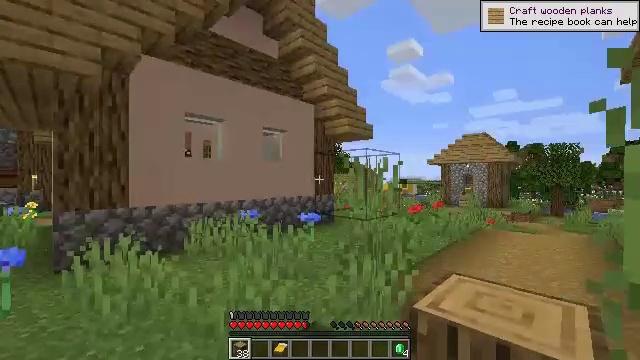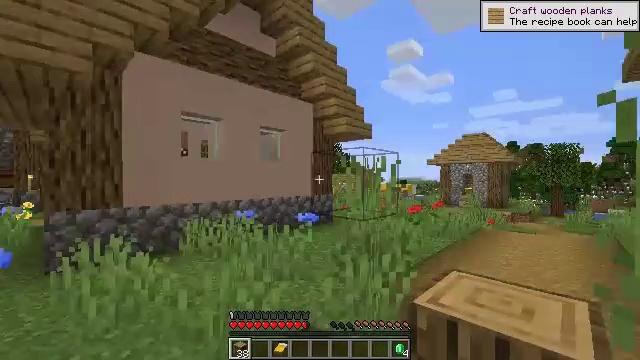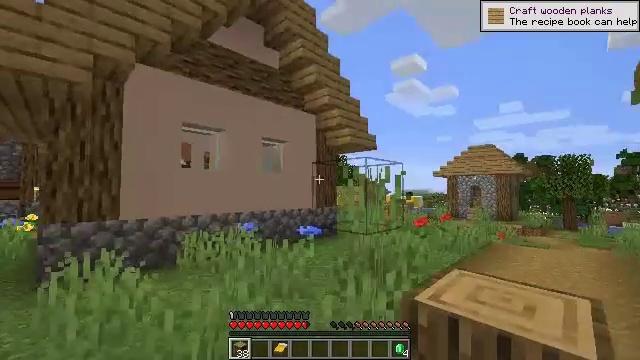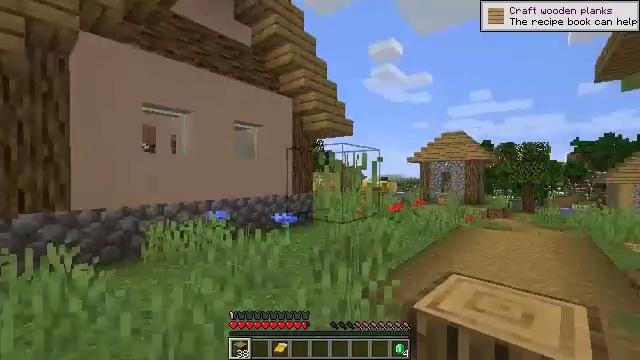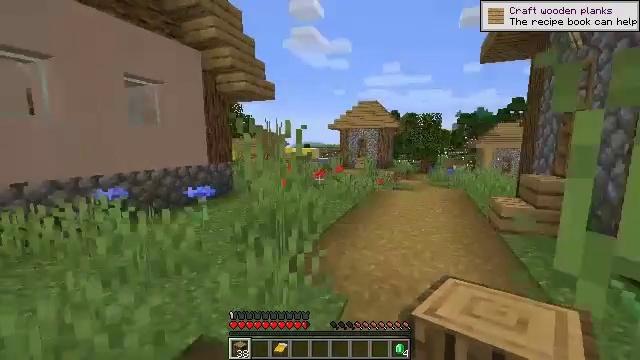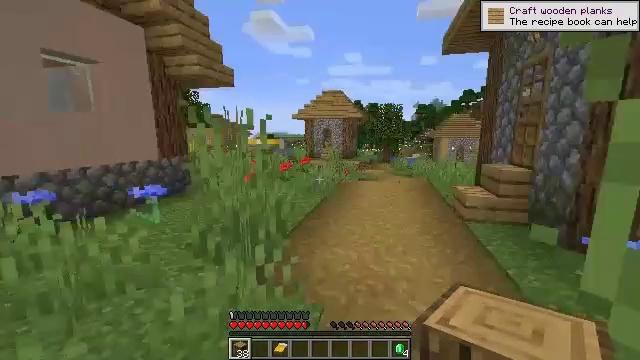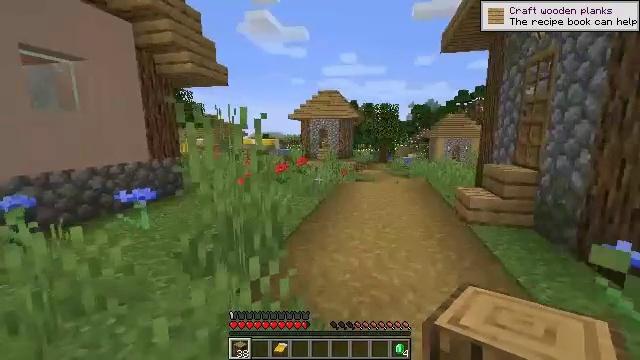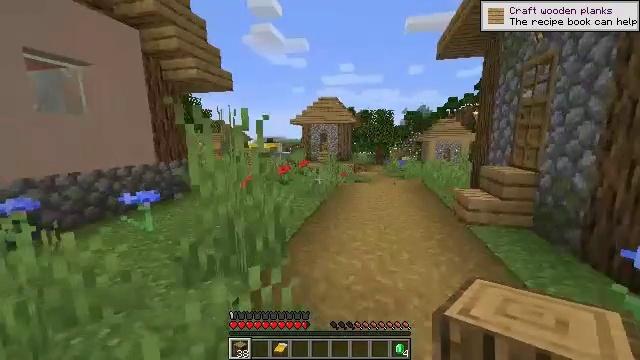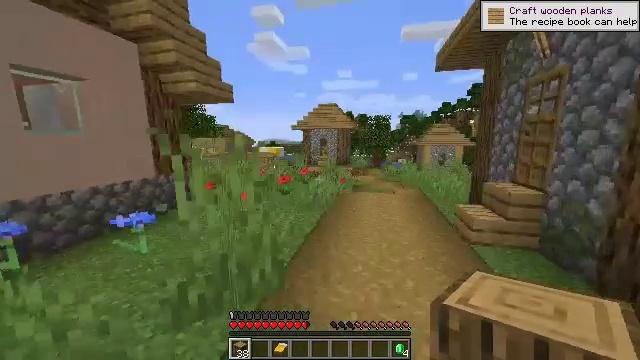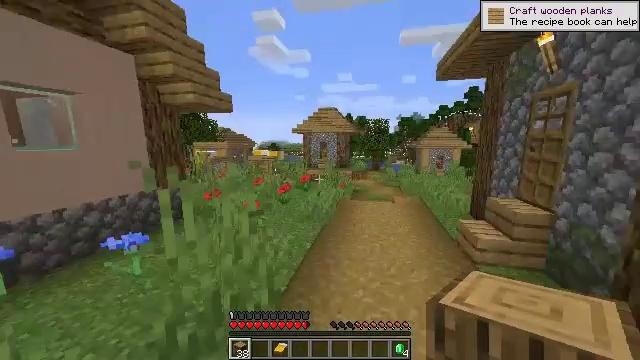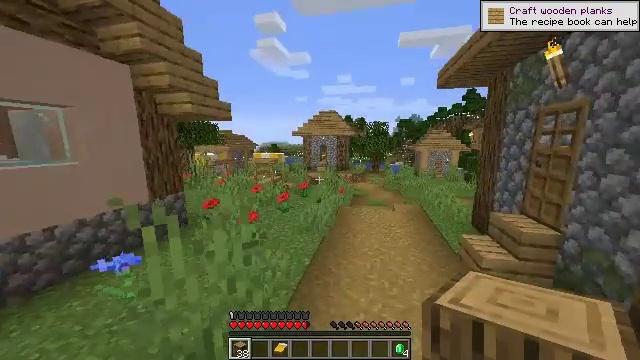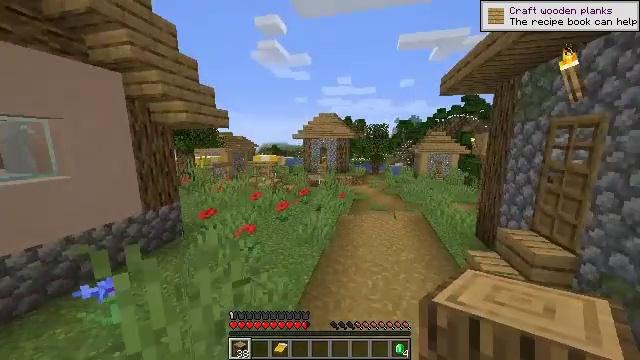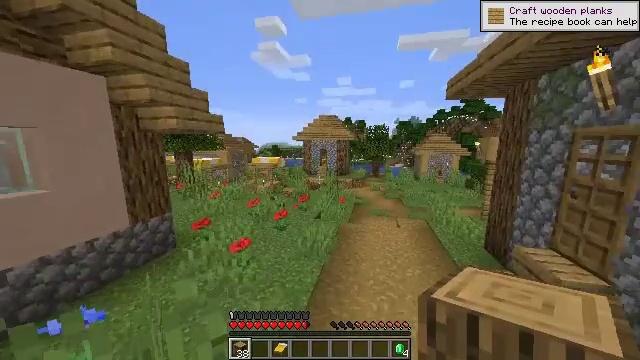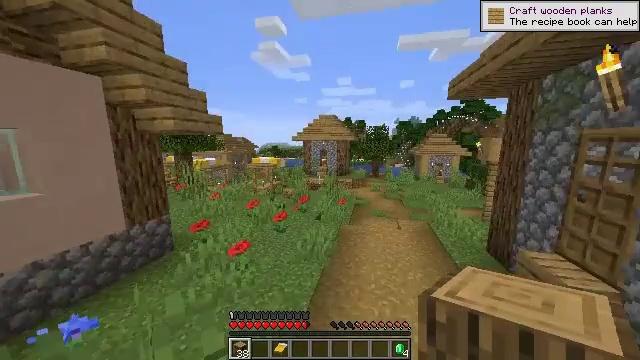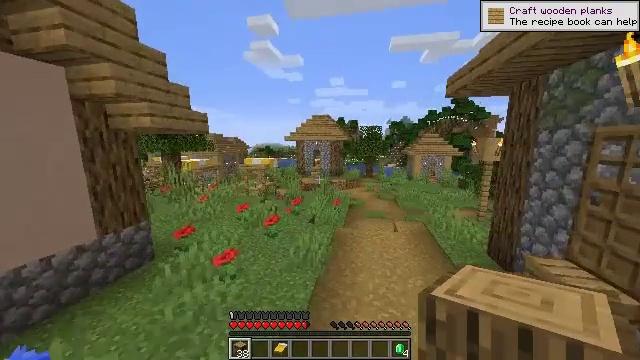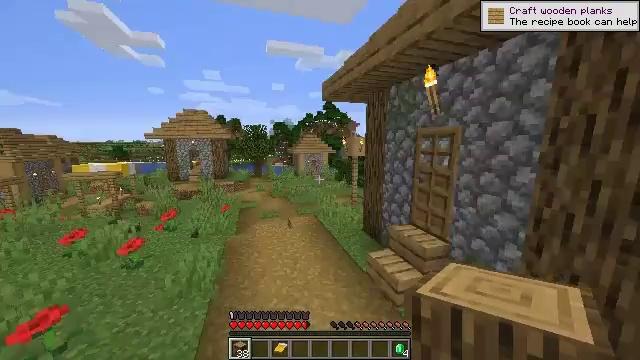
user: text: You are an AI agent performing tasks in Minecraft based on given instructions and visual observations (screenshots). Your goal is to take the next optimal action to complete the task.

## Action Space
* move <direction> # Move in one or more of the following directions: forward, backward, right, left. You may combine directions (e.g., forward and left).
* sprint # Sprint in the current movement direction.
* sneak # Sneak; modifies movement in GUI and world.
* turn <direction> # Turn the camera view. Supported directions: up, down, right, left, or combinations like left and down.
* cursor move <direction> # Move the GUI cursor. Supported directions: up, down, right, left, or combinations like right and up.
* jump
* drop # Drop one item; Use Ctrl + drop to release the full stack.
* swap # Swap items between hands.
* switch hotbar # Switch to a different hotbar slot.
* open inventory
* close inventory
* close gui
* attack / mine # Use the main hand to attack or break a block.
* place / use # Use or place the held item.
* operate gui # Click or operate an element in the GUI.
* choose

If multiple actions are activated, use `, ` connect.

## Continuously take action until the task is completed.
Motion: motion action
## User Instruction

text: Break the hay block to collect it.
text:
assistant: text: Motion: move forward
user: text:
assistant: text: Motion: move forward, turn left and up
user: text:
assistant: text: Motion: move forward, turn right and down
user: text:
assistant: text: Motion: move forward, turn right and down
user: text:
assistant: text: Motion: move forward, turn right and down
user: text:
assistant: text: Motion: move forward, sprint
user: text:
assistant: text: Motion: move forward, sprint
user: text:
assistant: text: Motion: move forward, sprint, jump
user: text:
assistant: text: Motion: move forward, sprint, jump
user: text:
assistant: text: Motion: move forward, jump
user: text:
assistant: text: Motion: move forward, jump
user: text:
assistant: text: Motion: move forward, jump
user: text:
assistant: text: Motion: move forward, jump
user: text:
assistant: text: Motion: move forward, turn right, jump
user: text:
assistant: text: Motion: move forward, turn right, jump
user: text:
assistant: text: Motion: move forward, turn right, jump
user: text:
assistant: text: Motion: move forward, turn right, jump
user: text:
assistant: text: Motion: move forward, jump
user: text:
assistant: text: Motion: move forward, jump
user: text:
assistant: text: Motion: move forward
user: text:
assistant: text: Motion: move forward
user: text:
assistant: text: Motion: move forward, turn right
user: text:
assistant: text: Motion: move forward and move left
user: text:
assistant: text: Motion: move forward and move left
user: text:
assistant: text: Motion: move forward and move left
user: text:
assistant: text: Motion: move forward and move left
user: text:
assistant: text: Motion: move forward and move left
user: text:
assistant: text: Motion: move forward and move left
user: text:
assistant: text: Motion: move forward and move left, turn left
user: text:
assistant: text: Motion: move forward and move left, turn left